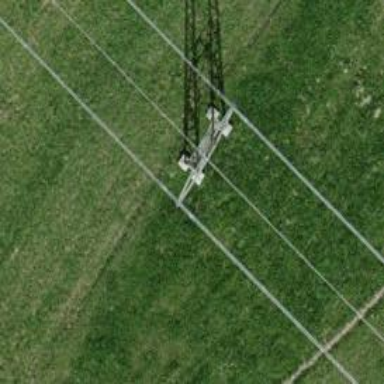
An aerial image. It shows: Power tower.